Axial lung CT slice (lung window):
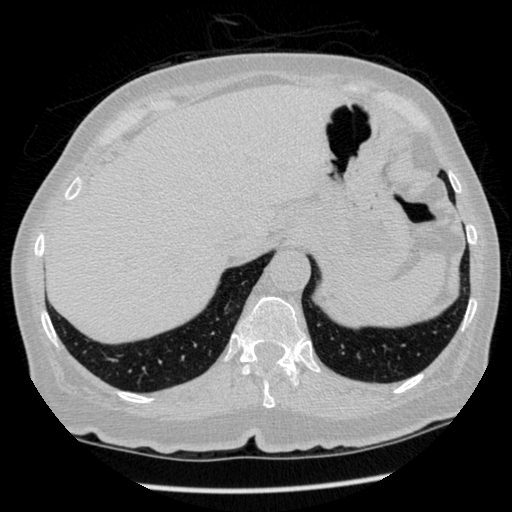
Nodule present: no